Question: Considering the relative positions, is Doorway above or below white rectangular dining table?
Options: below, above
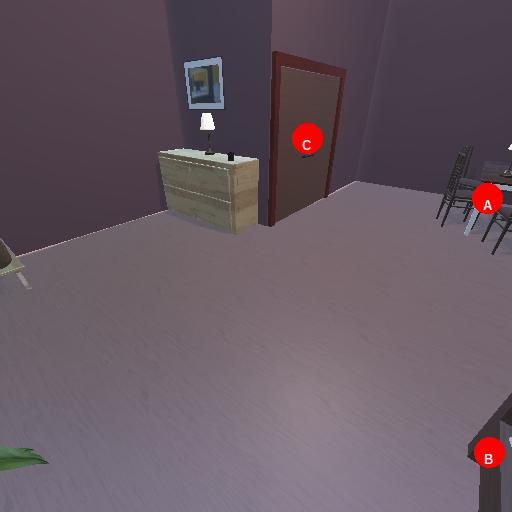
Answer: below